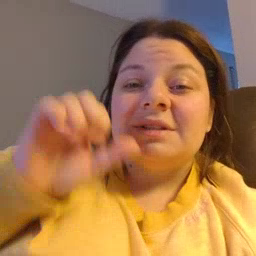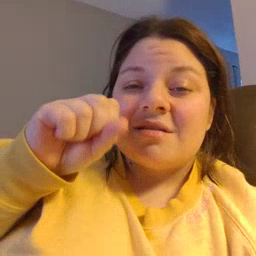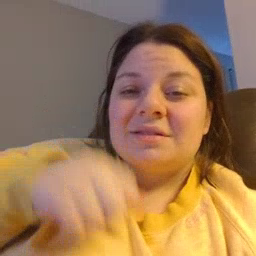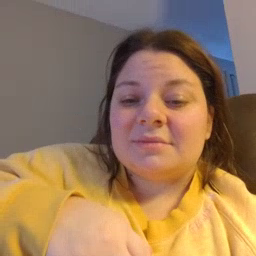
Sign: yes